Question: I'm trying to scrape social like counts that are being generated with javascript. I am able to scrape the desired data if I absolutely reference the XHR url. But the site I am trying to scrape dynamically generates these XMLHttpRequests with query string parameters that I do not know how to extract.
For example, you can see that using the m, p, i, and g parameters unique to each page are used to construct the request url.

Here is the assembled url:
<URL>
..which returns this JSON:
'''
{"twitter":13325,"facebook":23481,"googleplusone":964,"disqus":272}
'''
Using the following script, I am able to extract desired data (in this case twitter count) from the request url i just mentioned but only for that specific page.
'''
import scrapy
from aeon.items import AeonItem
import json
from scrapy.http.request import Request
class AeonSpider(scrapy.Spider):
name = "aeon"
allowed_domains = ["aeon.co"]
start_urls = [
"http://aeon.co/magazine/technology"
]
def parse(self, response):
items = []
for sel in response.xpath('//*[@id="latestPosts"]/div/div/div'):
item = AeonItem()
item['title'] = sel.xpath('./a/p[1]/text()').extract()
item['primary_url'] = sel.xpath('./a/@href').extract()
item['word_count'] = sel.xpath('./a/div/span[2]/text()').extract()
for each in item['primary_url']:
yield Request(http://aeon.co/magazine/social/social.php?url=http://aeon.co/magazine/technology/the-elon-musk-interview-on-mars/&m=<PHONE>&p=<PHONE>&i=25829&g=http://aeon.co/magazine/?p=25829, callback=self.parse_XHR_data,meta={'item':item})
def XHR_data(self, response):
jsonresponse = json.loads(response.body_as_unicode())
item = response.meta['item']
item["tw_count"] = jsonresponse["twitter"]
yield item
'''
so my question is, how can I extract the m,p,i and g url query parameters so that I can dynamically simulate the request url? (rather than absolutely referencing it as shown above)
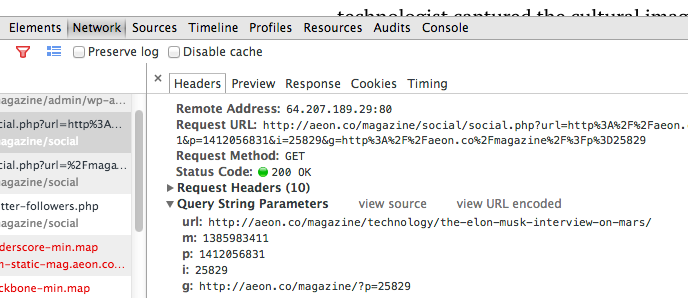
Answer: This how you can extract your url:
'''
import urlparse
url = 'http://aeon.co/magazine/social/social.php?url=http://aeon.co/magazine/technology/the-elon-musk-interview-on-mars/&m=<PHONE>&p=<PHONE>&i=25829&g=http://aeon.co/magazine/?p=25829'
parsed_url = urlparse.parse_qs(urlparse.urlparse(url).query)
for p in parsed_url:
print p + '=' + parsed_url[p][0]
'''
and output:
'''
>> python test.py
url=http://aeon.co/magazine/technology/the-elon-musk-interview-on-mars/
p=<PHONE>
m=<PHONE>
i=25829
g=http://aeon.co/magazine/?p=25829
'''